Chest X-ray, PA view. Patient: 32 years old, sex F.
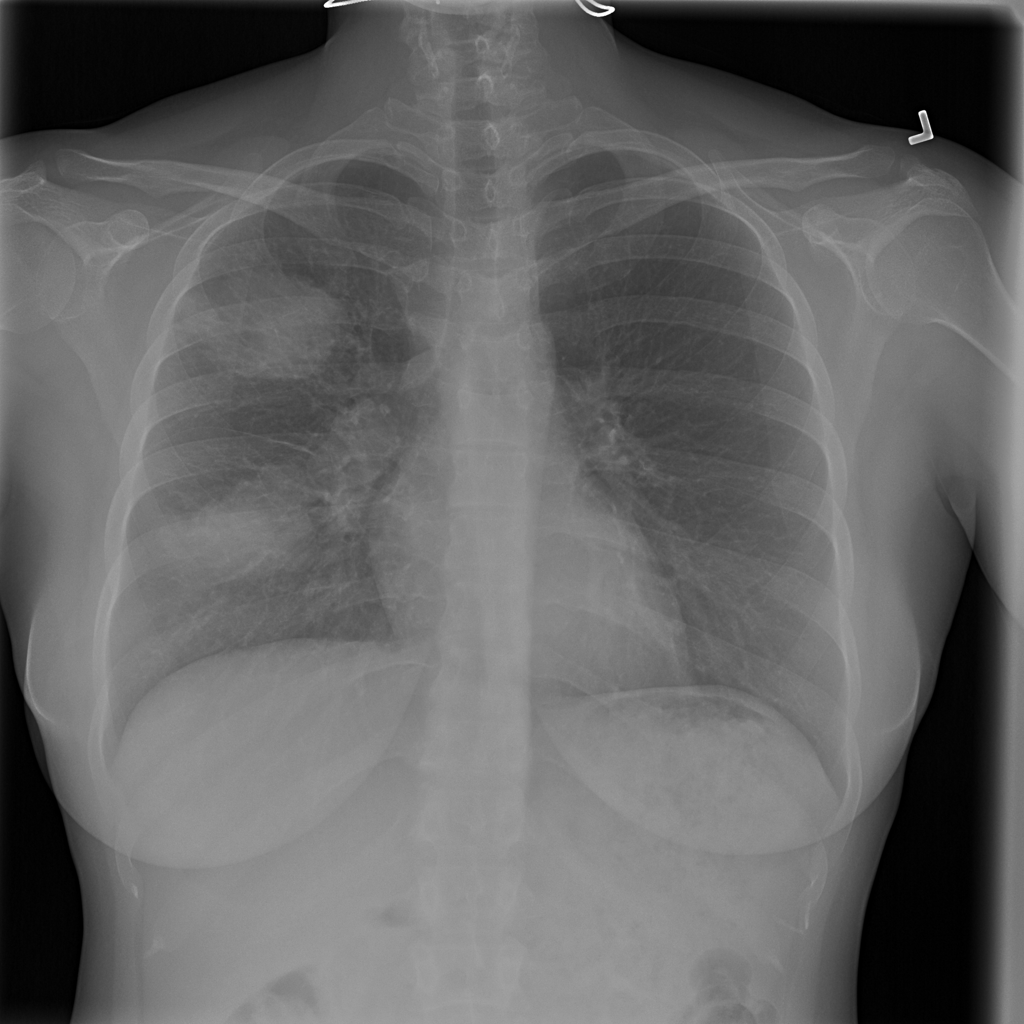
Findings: Mass